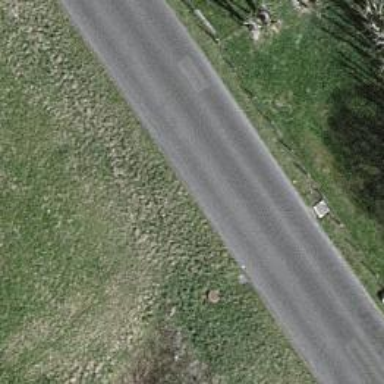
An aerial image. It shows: Secondary road with asphalt surface.